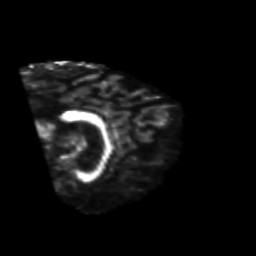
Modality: FA
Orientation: sagittal
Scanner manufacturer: siemens
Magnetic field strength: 3 T
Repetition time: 6.8 s
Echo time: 0.093 s